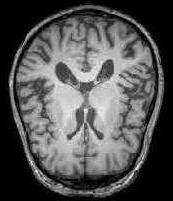
Label: notumor